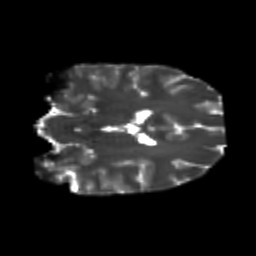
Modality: T2w
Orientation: coronal
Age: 21
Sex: female
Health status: healthy
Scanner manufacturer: philips
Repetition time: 7.7 s
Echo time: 0.09123 s